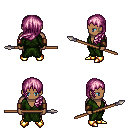
a pixel art fantasy rpg character, male body template, human, dark skin, green robe, gold greaves, pink left-swept hairstyle, leather bracers, gold boots, spear, four views (front, back, left, right), 2x2 character sprite sheet, small pixel art, hard edges, no anti-aliasing